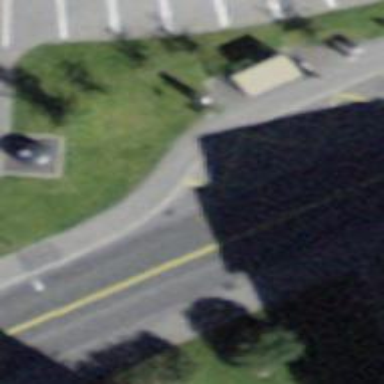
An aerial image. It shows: Bus stop with platform for public transport.